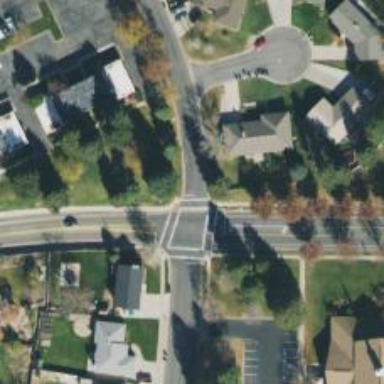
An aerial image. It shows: Road with stop sign.